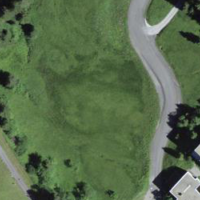
EUNIS habitat code: 24
Species observed at this site:
Garrulus glandarius
Falco peregrinus
Parnassia palustris
Lophophanes cristatus
Motacilla alba
Periparus ater